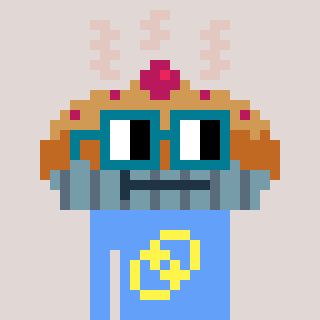
a pixel art character with square dark green glasses, a pie-shaped head and a blue-colored body on a warm background